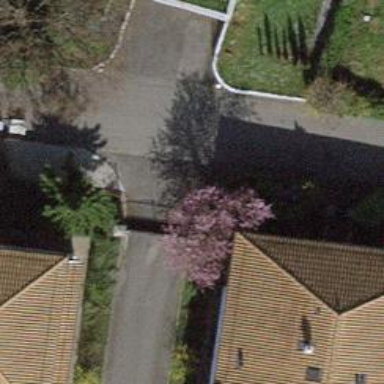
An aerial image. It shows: Asphalt road in living street.